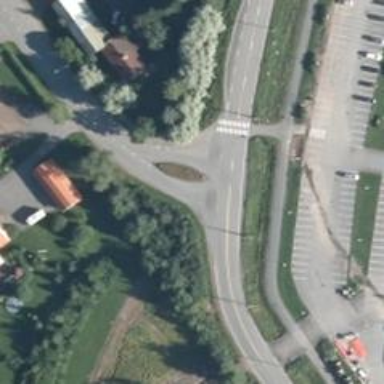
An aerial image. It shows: Road with "give way" sign.